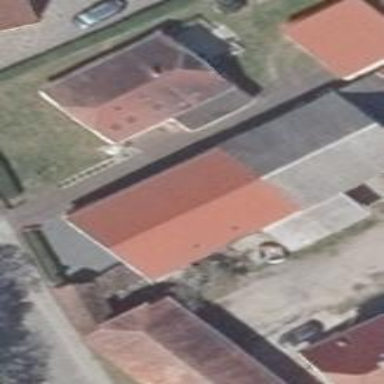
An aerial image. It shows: Part of building is shown in the image.